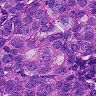
Metastatic tissue present: yes